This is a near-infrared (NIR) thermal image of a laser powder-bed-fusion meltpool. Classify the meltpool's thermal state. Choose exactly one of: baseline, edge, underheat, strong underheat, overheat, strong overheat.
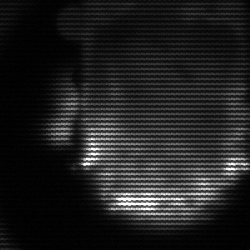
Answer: baseline